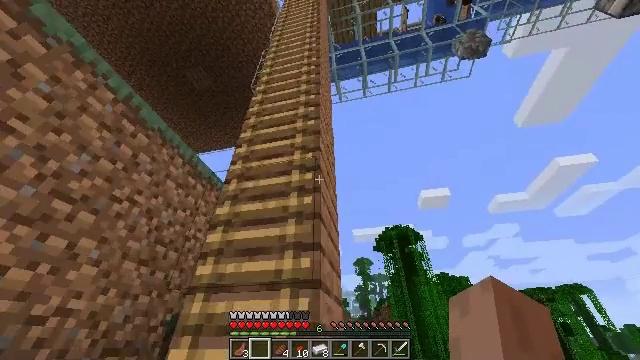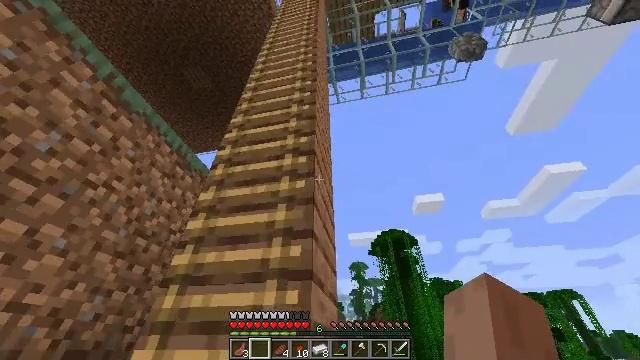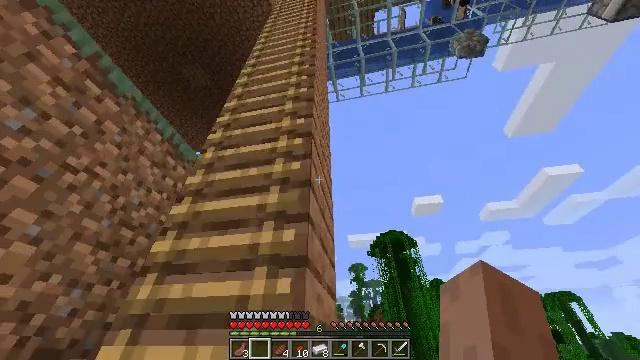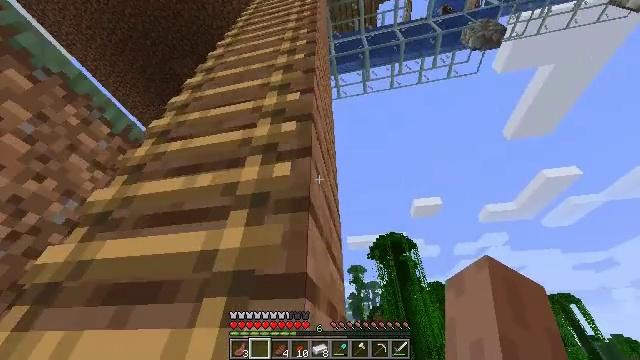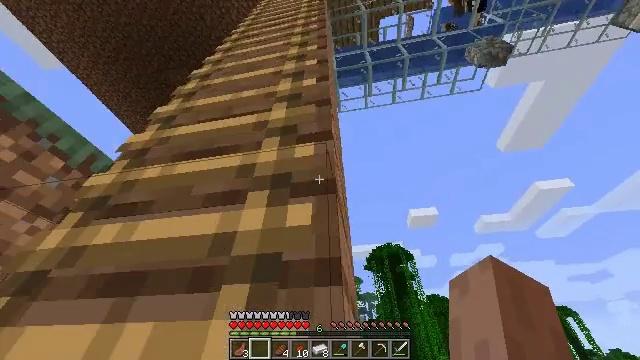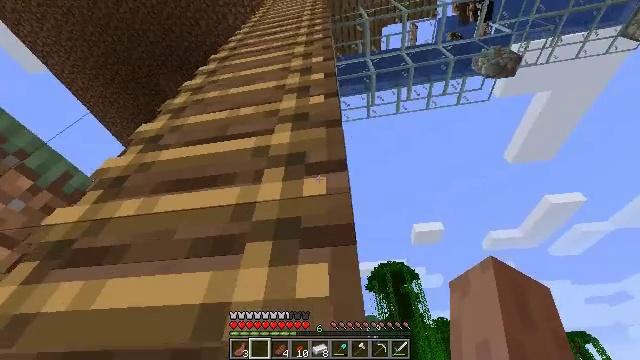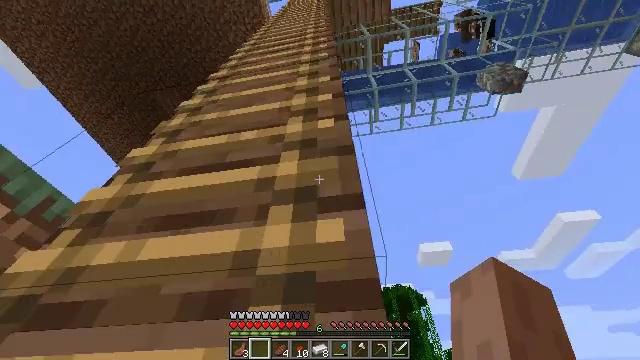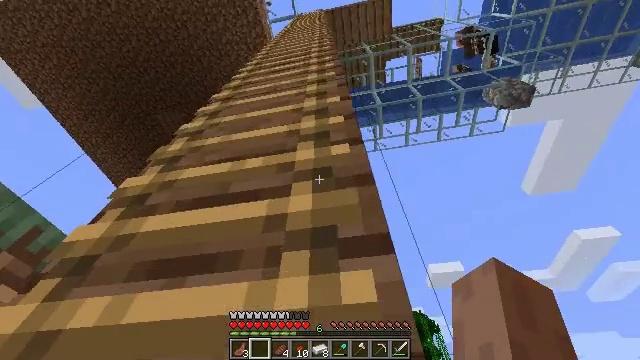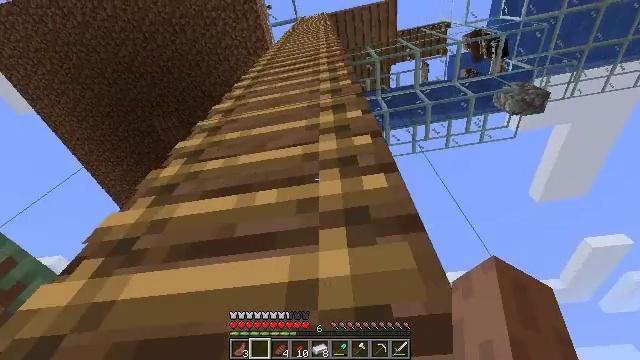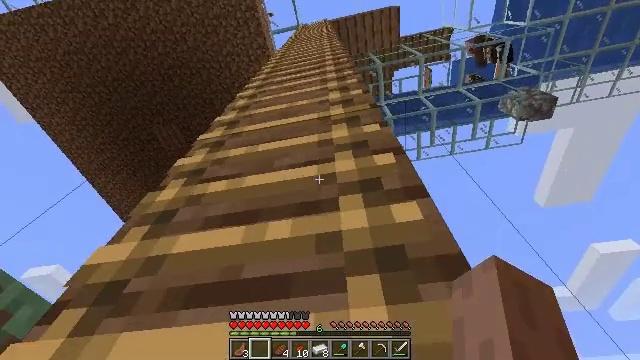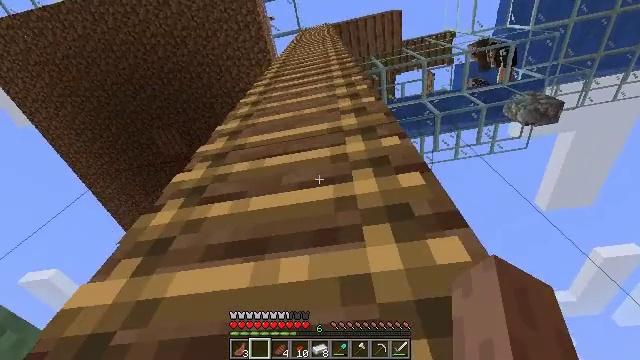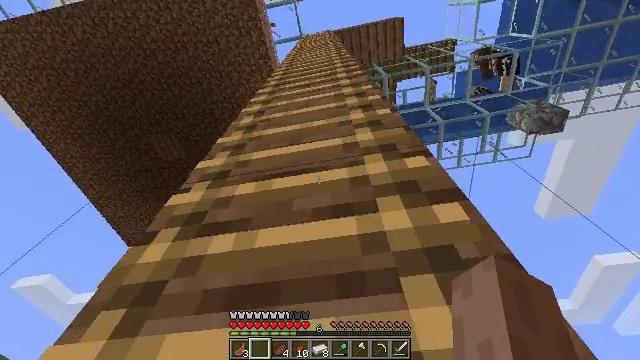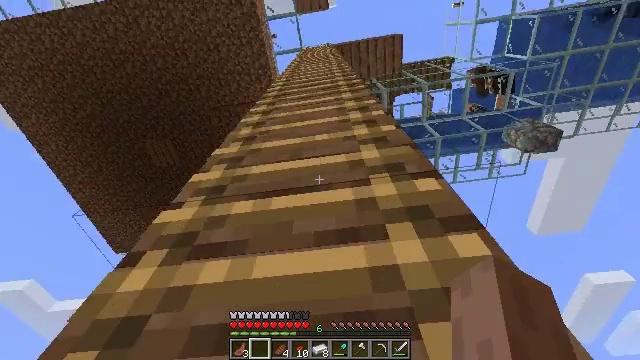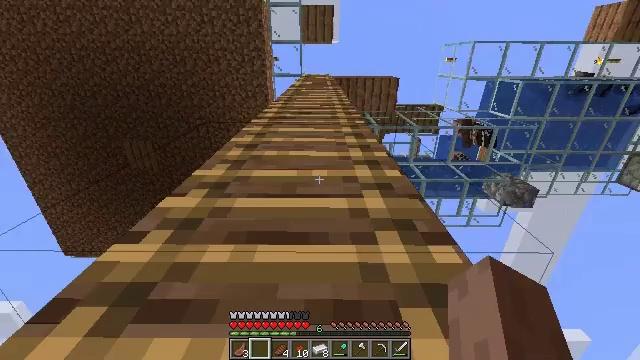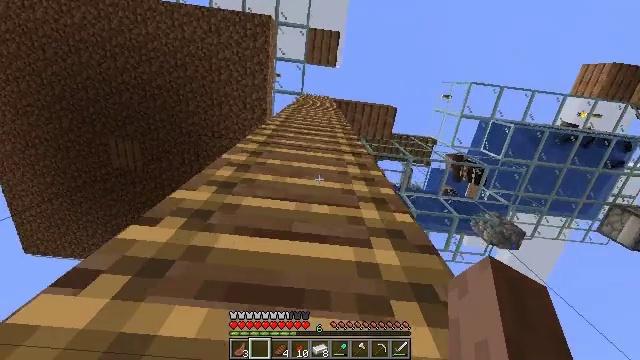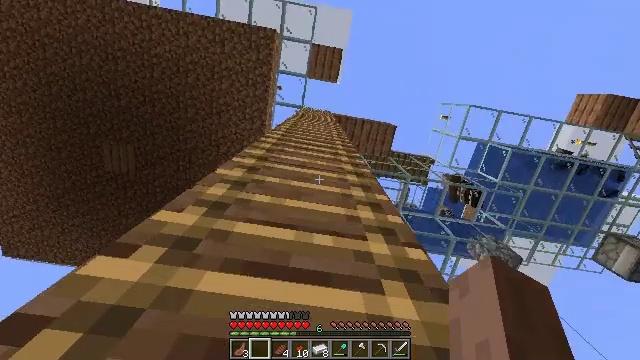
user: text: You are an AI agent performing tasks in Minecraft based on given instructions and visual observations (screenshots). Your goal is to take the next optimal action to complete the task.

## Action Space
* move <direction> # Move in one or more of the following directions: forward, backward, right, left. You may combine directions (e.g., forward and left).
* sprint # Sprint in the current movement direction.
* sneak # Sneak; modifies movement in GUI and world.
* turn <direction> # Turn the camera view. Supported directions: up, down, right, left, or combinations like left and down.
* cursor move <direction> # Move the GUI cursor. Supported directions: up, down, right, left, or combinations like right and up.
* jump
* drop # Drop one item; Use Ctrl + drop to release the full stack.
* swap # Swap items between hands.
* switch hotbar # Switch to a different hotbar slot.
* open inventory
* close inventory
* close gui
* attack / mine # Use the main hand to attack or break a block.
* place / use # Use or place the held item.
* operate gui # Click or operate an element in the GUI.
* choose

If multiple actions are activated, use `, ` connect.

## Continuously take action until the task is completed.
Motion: motion action
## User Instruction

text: Break the jungle planks to recycle them.
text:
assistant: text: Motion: move forward, turn right and up
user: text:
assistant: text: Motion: move forward, jump
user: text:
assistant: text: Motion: move forward, jump
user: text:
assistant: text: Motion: move forward, turn right and up, jump
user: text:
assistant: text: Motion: move forward, turn up, jump
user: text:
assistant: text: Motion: move forward, turn up, jump
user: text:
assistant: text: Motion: move forward, sprint, turn up, jump
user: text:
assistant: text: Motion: move forward, sprint, turn up, jump
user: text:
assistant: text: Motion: move forward, sprint, turn up, jump
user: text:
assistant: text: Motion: move forward, sprint, jump
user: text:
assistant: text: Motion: move forward, turn up, jump
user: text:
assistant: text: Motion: move forward, turn right and up, jump
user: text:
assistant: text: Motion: move forward, turn right and up, jump
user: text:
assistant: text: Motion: move forward, turn right and up, jump
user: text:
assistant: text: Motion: move forward, turn right and up, jump
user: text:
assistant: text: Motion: move forward, turn right and up, jump
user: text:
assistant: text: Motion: move forward, turn right and up, jump
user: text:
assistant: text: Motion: move forward, sprint, turn right and up, jump
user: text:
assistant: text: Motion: move forward, sprint, turn right and up, jump
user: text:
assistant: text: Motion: move forward, sprint, jump
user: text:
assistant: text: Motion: move forward, sprint, jump
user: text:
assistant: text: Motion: move forward, turn left, jump
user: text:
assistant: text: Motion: move forward, turn right, jump
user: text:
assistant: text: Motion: move forward, turn right, jump
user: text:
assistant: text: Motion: move forward, jump
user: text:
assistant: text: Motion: move forward, sprint, jump
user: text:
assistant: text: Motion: move forward, sprint, jump
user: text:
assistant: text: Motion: move forward, sprint, jump
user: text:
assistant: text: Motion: move forward, sprint, turn left, jump
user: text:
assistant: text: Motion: move forward, turn left, jump